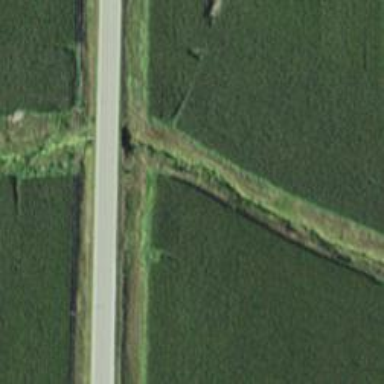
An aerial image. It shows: Culvert tunnel.